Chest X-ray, PA view. Patient: 65 years old, sex F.
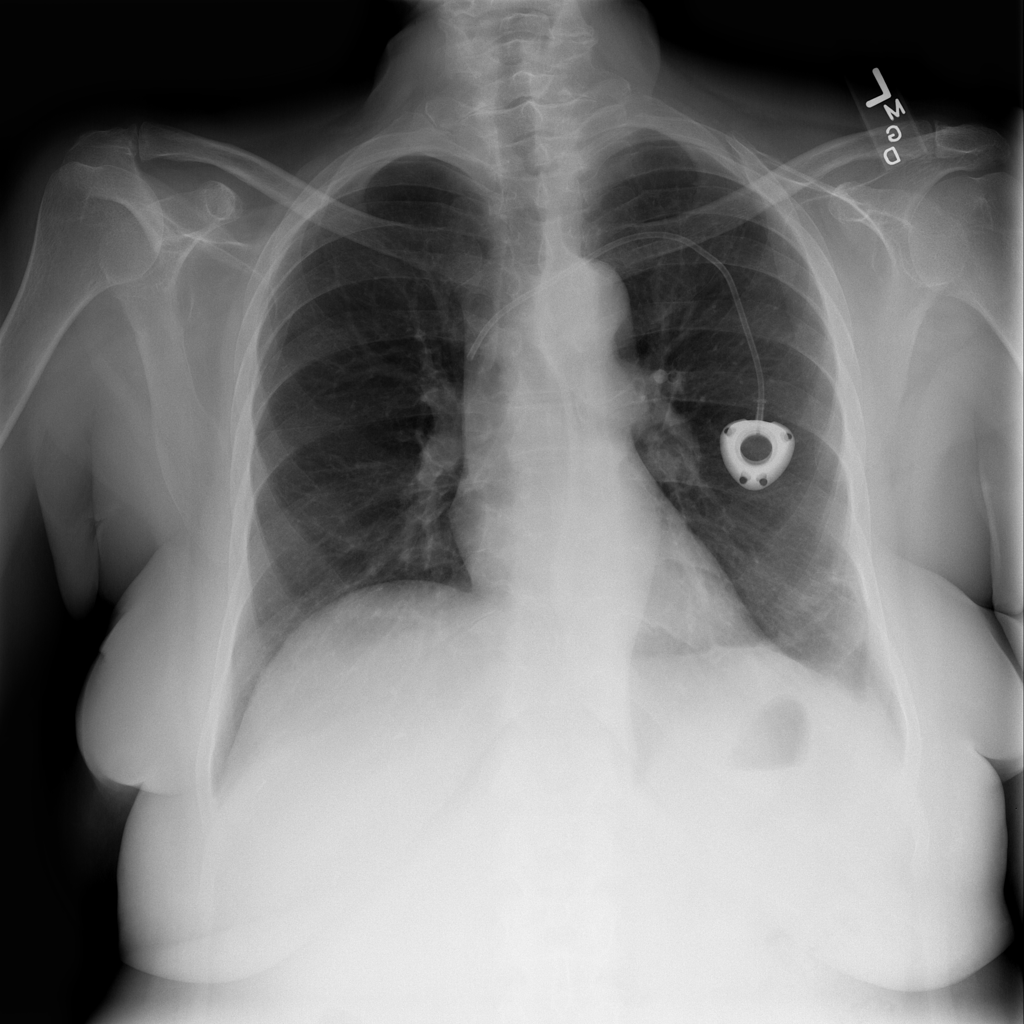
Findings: Atelectasis